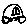
Label: car